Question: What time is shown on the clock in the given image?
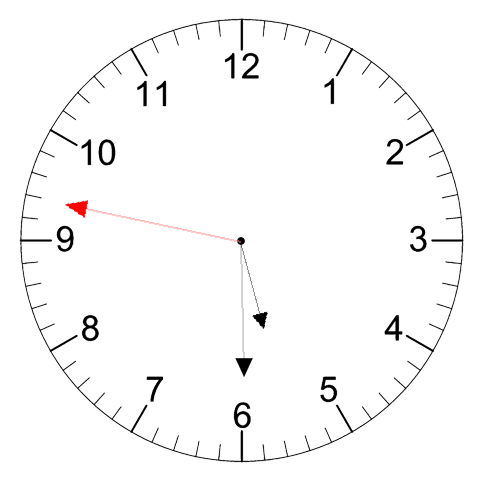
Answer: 05:29:47